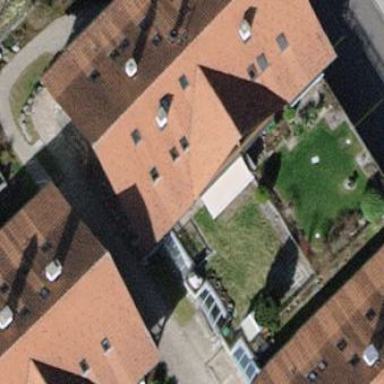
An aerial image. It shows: Flat-roofed building with green rooftop garden.